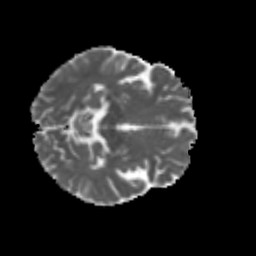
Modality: MD
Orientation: axial
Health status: ill
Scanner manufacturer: siemens
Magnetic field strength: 3 T
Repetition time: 6.8 s
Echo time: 0.097 s